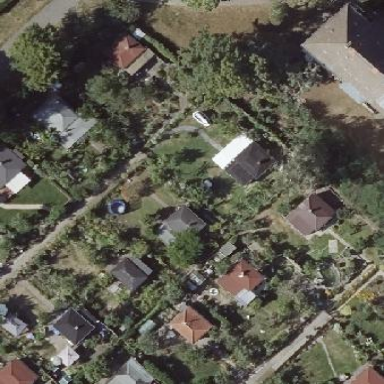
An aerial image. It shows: Plot within allotments.